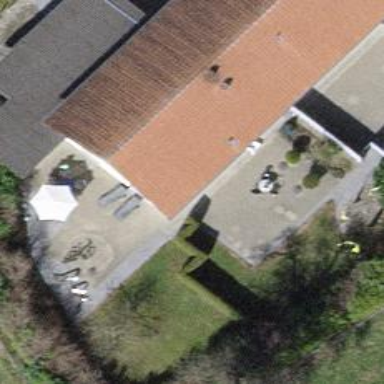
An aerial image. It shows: Flat-roofed garage.